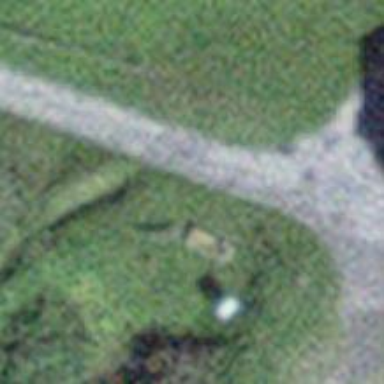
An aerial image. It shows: Bench.